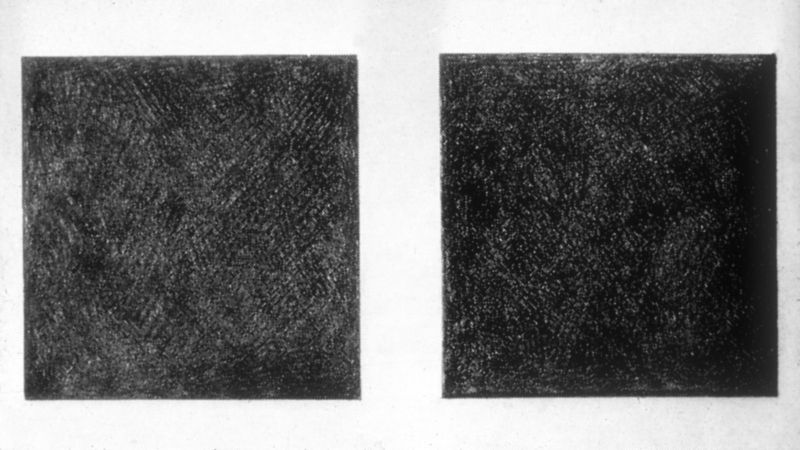
Titel: Zwei Quadrate (Two Squares)
Künstler: Kazimir Malevich
Institution: New York, Museum of Modern Art
Schlagwörter: dunkel, gemälde, weiß, grau, schwarz, zeichnung, bild, zwei, modern, grafik, rand, rauschen, einfach, langweilig, striche, rechteck, kohle, minimalistisch, schlicht, schraffur, bleistift, kunst, quadrat, zwischenraum, ähnlich, kunstwerk, identisch, malewich, zerstreut, weisser grund, schwarze quadrate